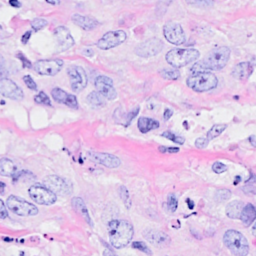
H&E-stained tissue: Breast